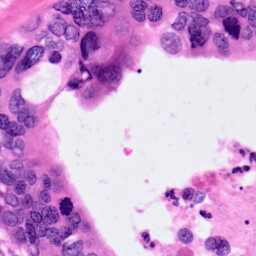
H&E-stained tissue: Pancreatic